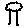
Label: tree